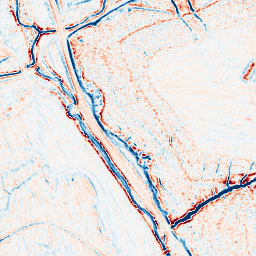
Category: edge_preserving
Decomposition family: bilateral
Decomposition parameters: d: 9
sigma_color: 50
sigma_space: 25
Upsampling method: quadratic
Upsampling parameters: scale: 8
Upsampling scale: 8